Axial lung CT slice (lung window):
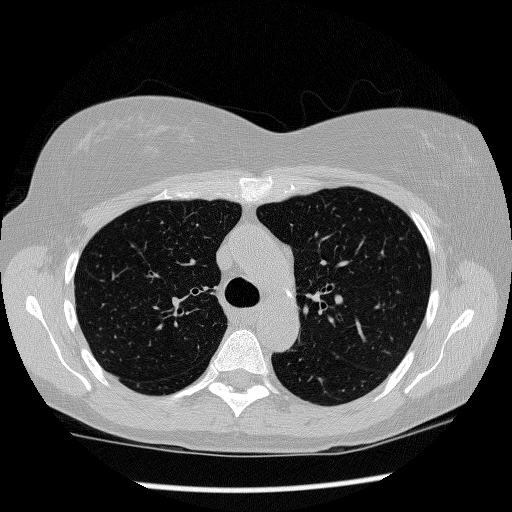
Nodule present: no